Question: I've created a zoomed-in image using the following code:
'''
map = hp.read_map(filename)
hp.cartview(map, title=t,lonra = [-50,50], latra = [-70,-45], max = 1, min = -1, unit = 'mk')
hp.graticule()
plt.show()
'''

How can I add an axis to the image so it's obvious where this zoomed-in image is?
Thanks!
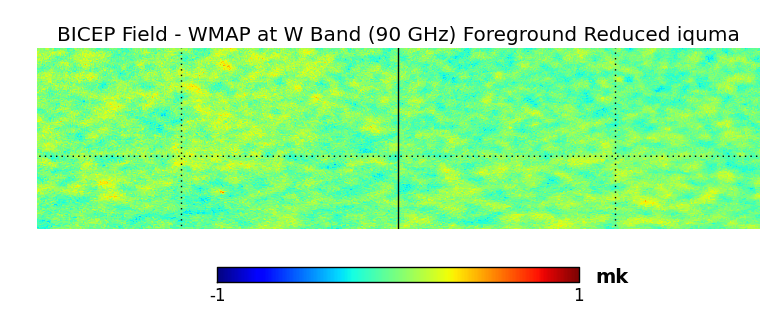
Answer: Possible workaround: save the image to an array with
'''
lonra = [-50,50]
latra = [-70,-45]
test=hp.cartview(map, return_projected_map=True, lonra=lonra, latra=latra)
'''
and then plot the image with something like:
'''
plt.imshow(test, origin='lower',extent=(lonra[1],lonra[0],latra[0],latra[1]), interpolation = 'none')
'''
But I strongly suspect that there should also be a solution provided within cartview().